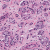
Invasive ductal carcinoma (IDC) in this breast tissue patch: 1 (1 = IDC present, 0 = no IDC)